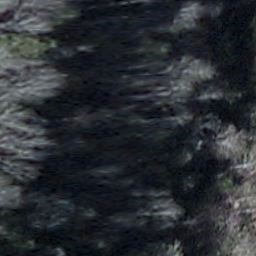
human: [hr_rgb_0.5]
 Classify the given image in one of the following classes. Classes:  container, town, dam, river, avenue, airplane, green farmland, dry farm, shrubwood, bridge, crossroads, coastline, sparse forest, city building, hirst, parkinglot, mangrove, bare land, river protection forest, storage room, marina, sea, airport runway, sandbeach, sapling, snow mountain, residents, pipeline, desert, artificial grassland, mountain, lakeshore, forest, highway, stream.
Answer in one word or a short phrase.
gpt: shrubwood